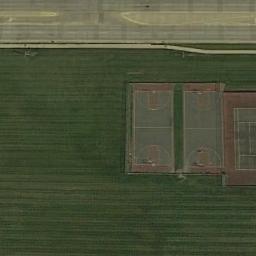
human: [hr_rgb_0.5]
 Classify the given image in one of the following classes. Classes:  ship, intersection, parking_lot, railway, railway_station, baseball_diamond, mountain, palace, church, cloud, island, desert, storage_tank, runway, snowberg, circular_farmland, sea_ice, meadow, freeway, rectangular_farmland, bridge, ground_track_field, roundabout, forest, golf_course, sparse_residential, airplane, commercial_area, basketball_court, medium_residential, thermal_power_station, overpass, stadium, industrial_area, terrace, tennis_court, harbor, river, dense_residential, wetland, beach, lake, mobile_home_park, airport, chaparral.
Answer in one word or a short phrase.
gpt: basketball_court